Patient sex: M
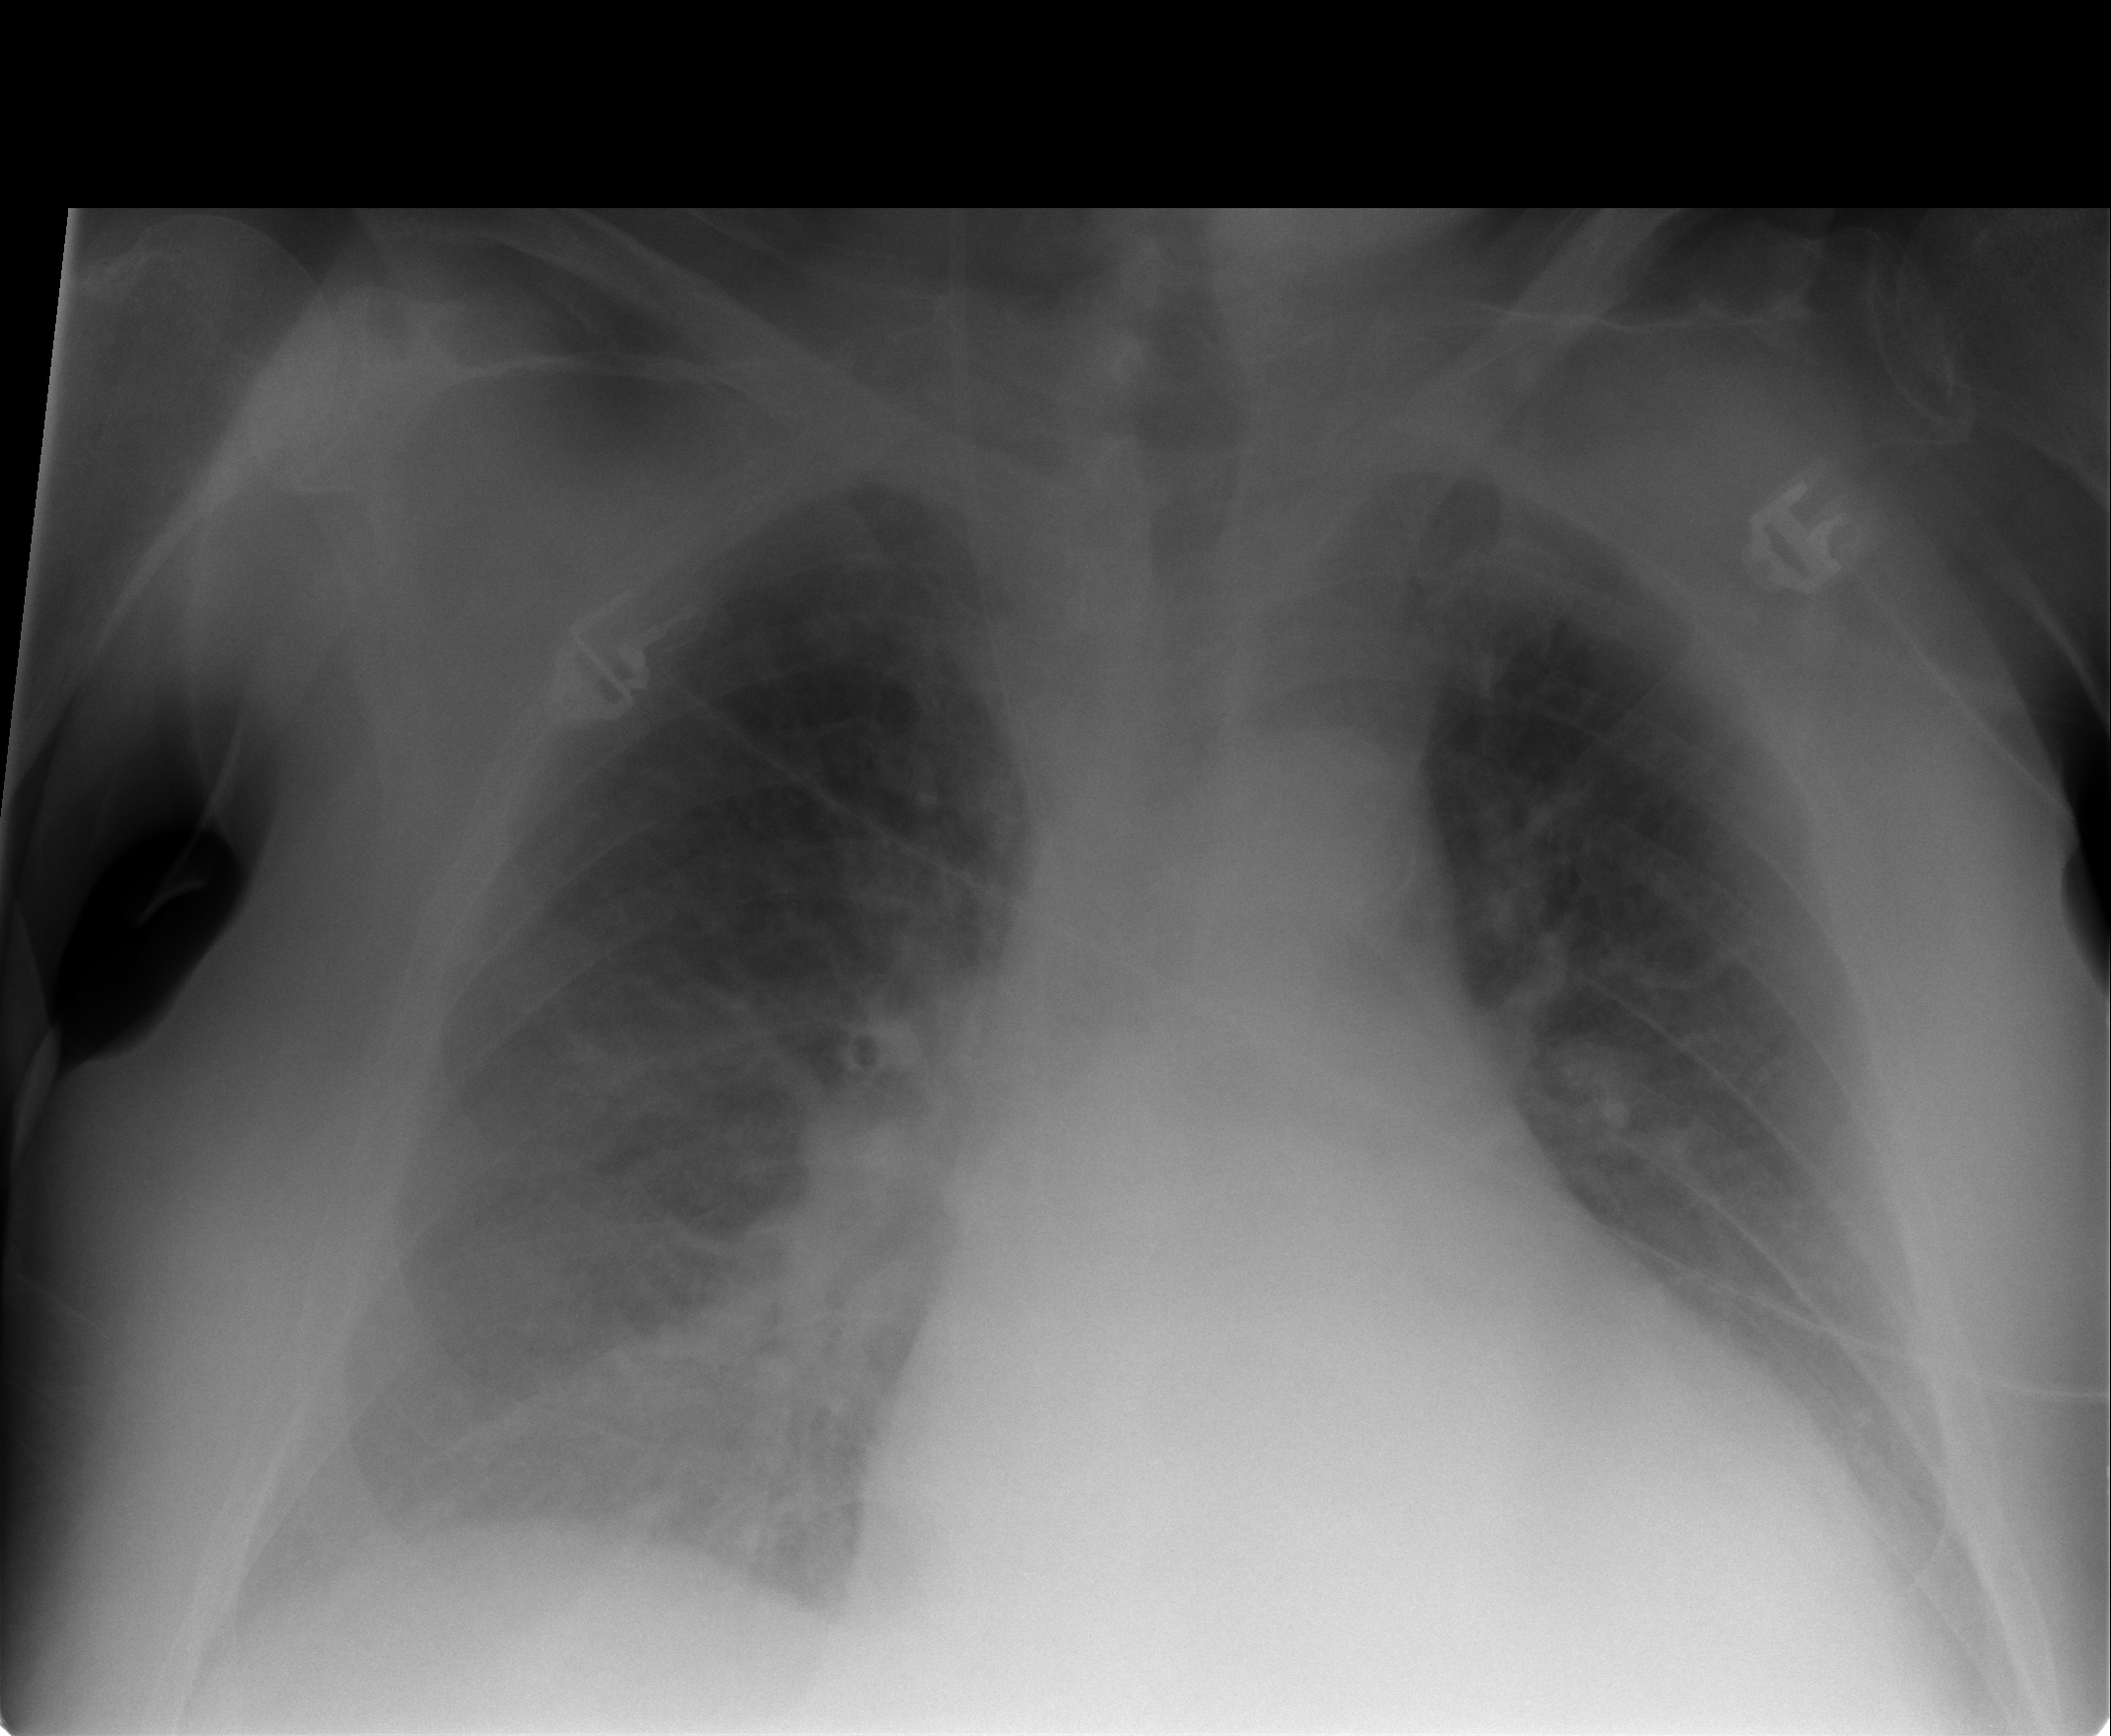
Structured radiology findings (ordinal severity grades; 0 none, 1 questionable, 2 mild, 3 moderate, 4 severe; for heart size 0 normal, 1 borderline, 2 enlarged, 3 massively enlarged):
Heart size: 3
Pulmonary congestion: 2
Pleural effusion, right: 2
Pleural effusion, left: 2
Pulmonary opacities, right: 3
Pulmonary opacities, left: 0
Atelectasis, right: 2
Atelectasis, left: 2